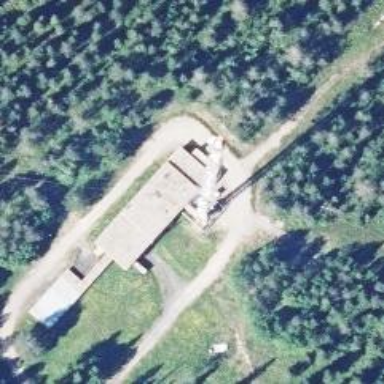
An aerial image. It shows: Communication mast tower.